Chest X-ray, PA view. Patient: 52 years old, sex M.
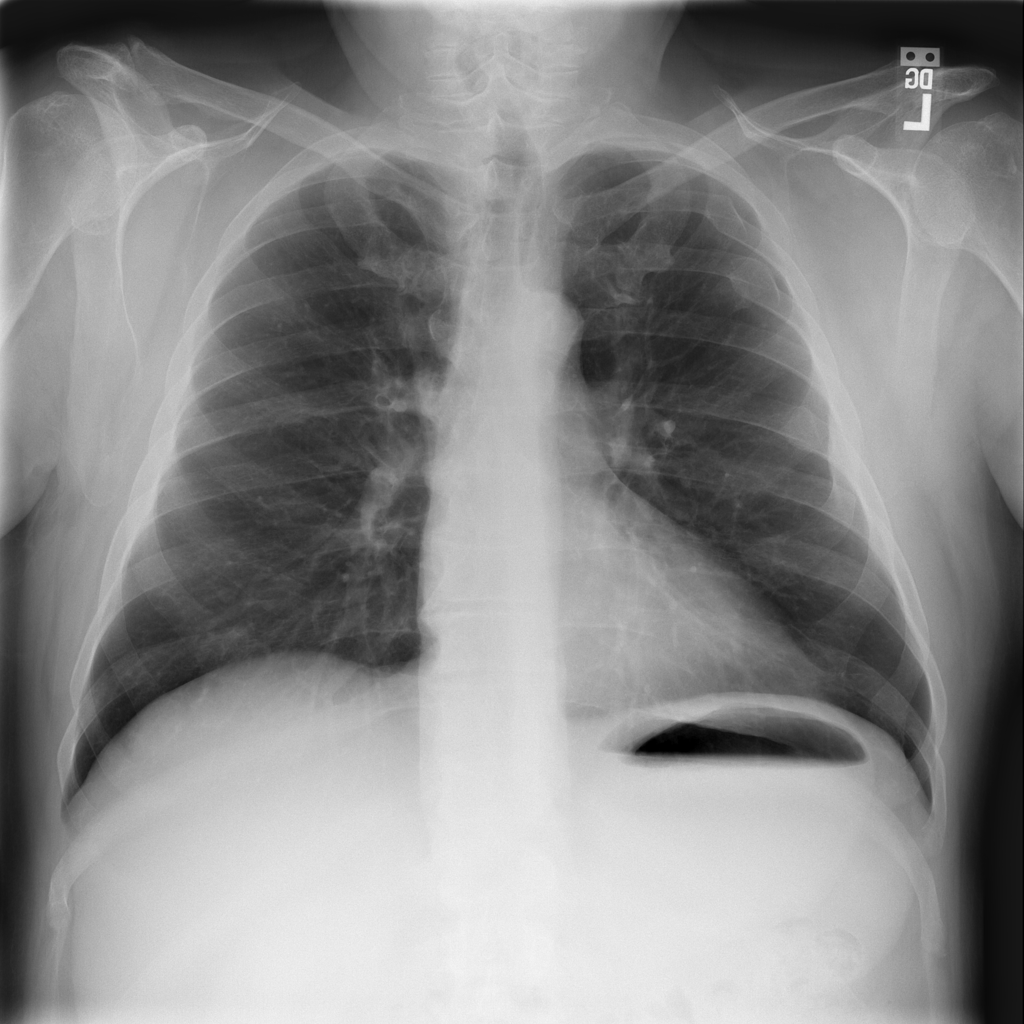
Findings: No Finding